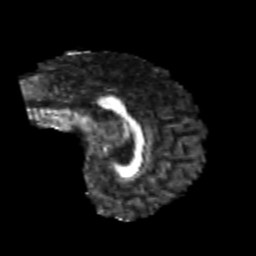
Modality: FA
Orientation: sagittal
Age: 25
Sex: male
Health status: healthy
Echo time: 0.074 s